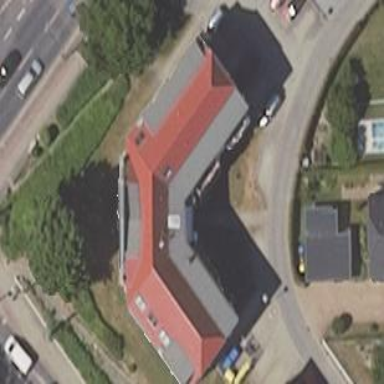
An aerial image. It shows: Half-hipped roof on apartment building.